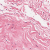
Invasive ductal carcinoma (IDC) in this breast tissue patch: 0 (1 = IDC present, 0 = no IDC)